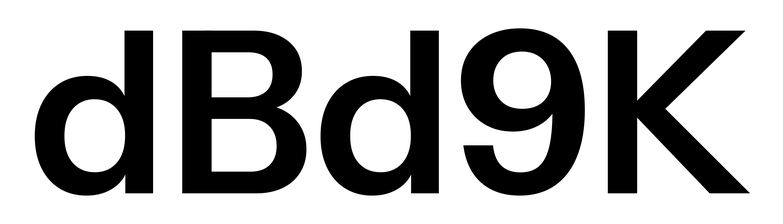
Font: InstrumentSans_SemiBold